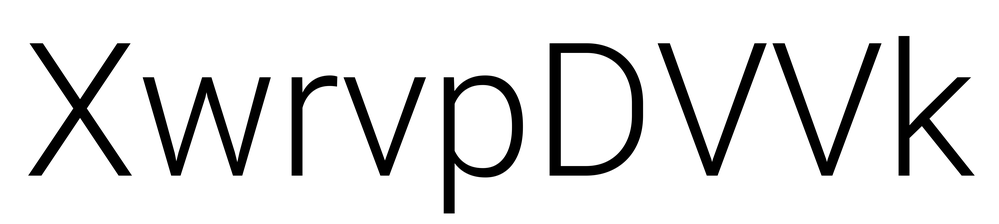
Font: Roboto_Light